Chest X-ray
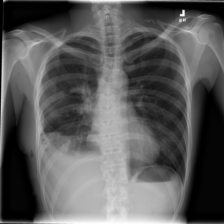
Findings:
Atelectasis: negative
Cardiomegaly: negative
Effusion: positive
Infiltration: negative
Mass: negative
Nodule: negative
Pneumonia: negative
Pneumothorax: negative
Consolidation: negative
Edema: negative
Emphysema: negative
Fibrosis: negative
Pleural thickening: negative
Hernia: negative